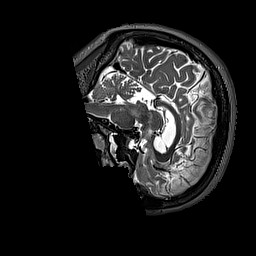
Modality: T2w
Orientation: sagittal
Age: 58
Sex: female
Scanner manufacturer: siemens
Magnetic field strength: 3 T
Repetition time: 3.2 s
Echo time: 0.567 s